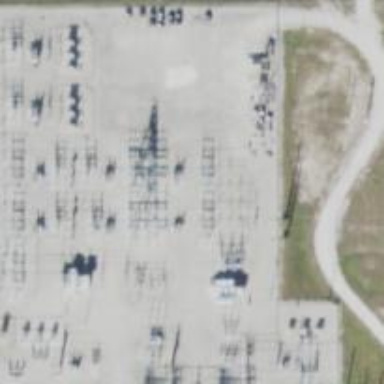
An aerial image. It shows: Lattice structure tower used for power distribution.